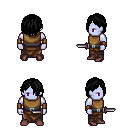
a pixel art fantasy rpg character, male body template, dark elf, purple skin, leather chest armor, robe skirt, black bangs hairstyle, leather bracers, maroon shoes, dagger, four views (front, back, left, right), 2x2 character sprite sheet, small pixel art, hard edges, no anti-aliasing